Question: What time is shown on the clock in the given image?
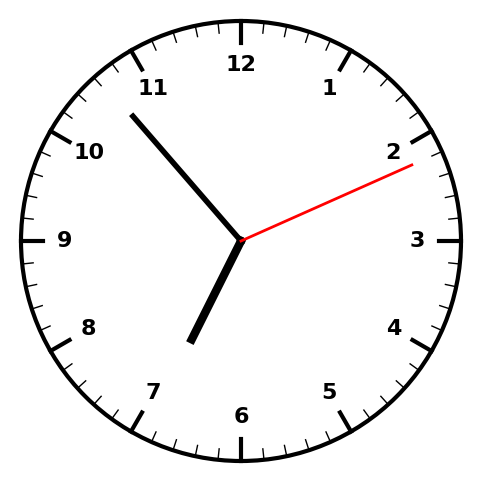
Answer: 06:53:11